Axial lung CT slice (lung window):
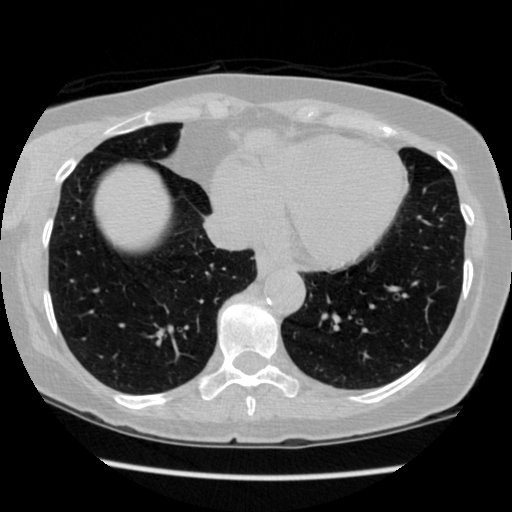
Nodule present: no